Interaction volume radius: 10 \u00c5
Interaction volume height: 30 \u00c5
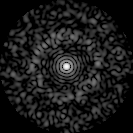
Disorder parameter: 0.8102